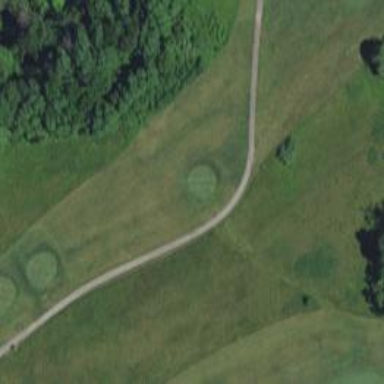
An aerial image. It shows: Service road designated as golf cart path.